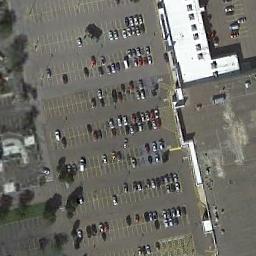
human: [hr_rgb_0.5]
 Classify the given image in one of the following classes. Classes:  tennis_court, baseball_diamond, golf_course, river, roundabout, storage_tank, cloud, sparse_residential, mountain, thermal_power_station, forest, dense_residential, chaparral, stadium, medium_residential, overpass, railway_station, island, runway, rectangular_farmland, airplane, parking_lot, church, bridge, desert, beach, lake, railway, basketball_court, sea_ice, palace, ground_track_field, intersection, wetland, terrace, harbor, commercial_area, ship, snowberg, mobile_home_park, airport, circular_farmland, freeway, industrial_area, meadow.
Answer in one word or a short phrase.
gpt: parking_lot